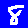
Digit: 8